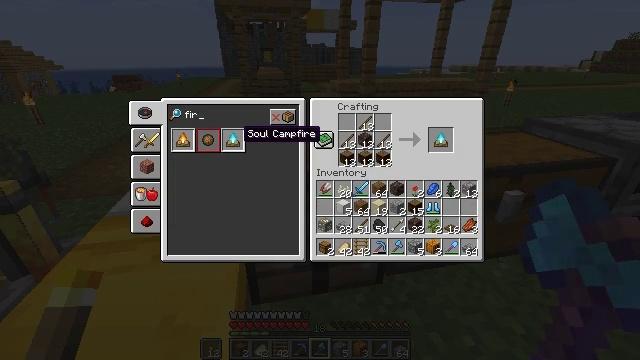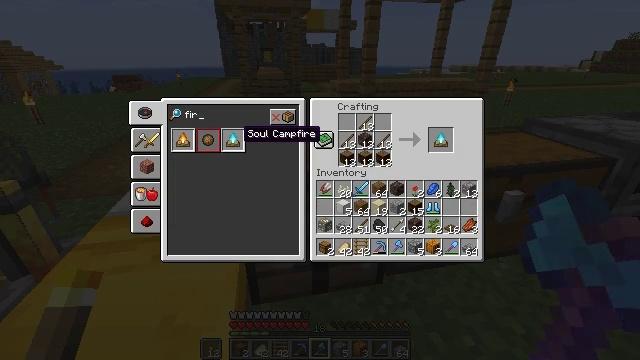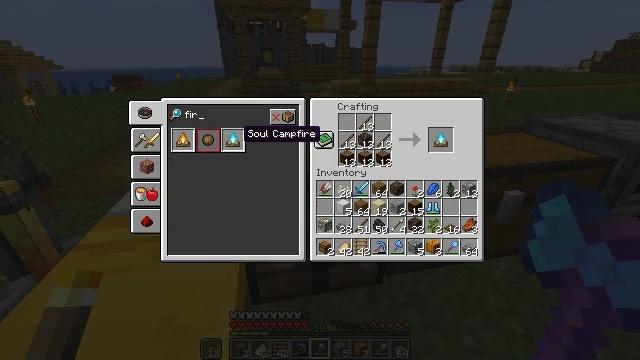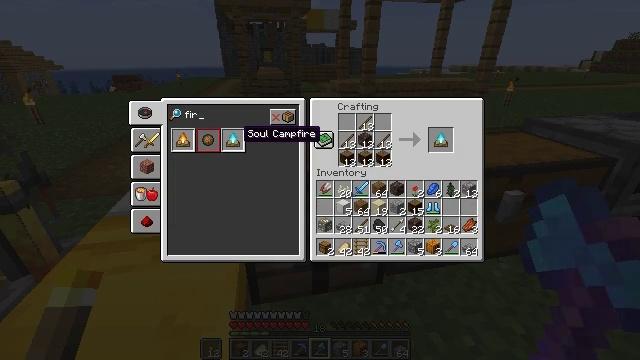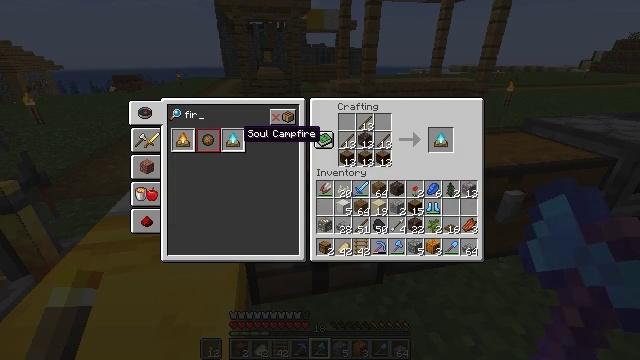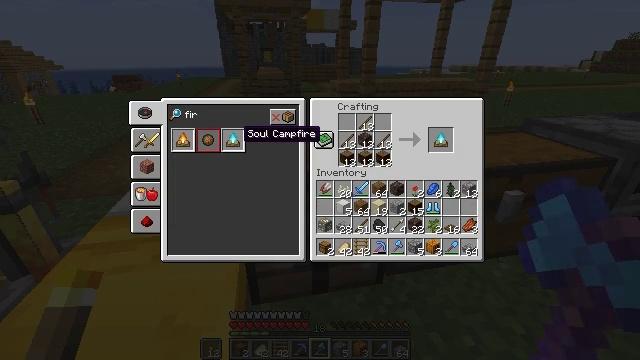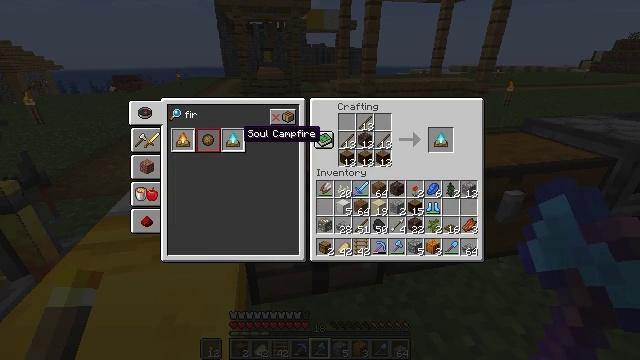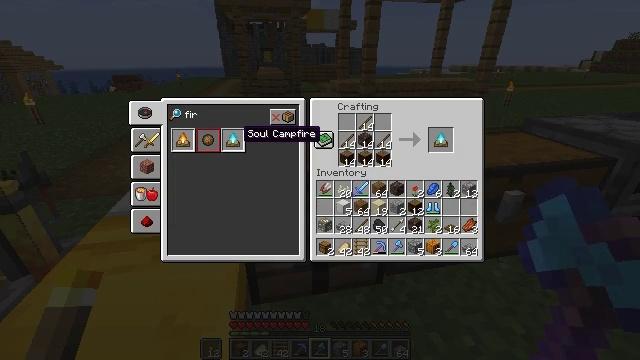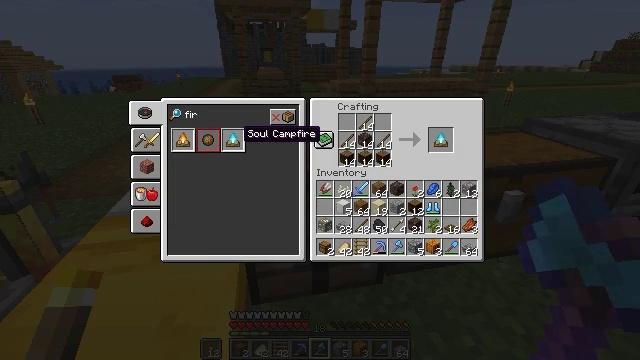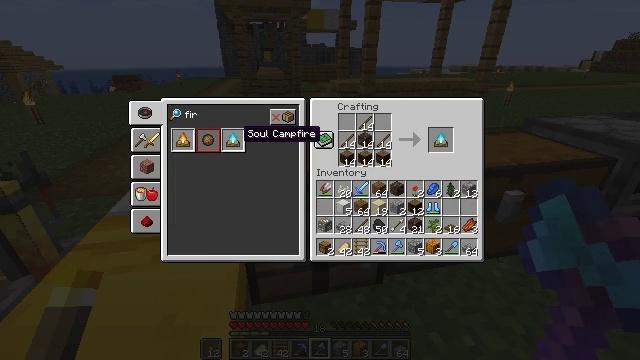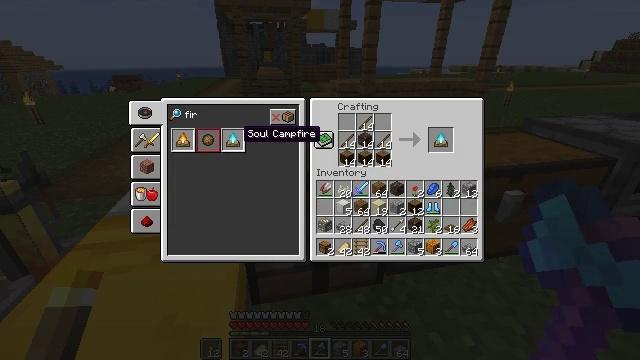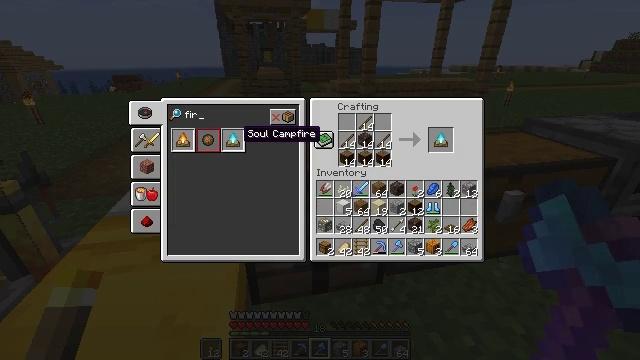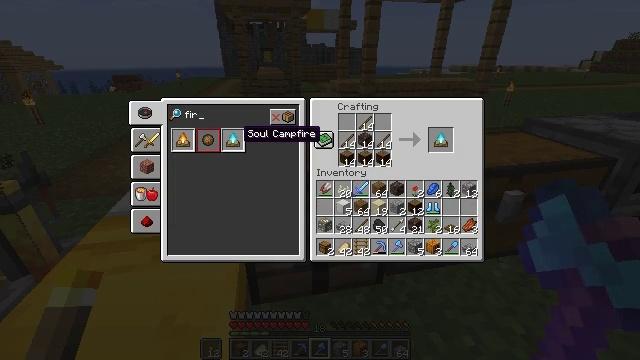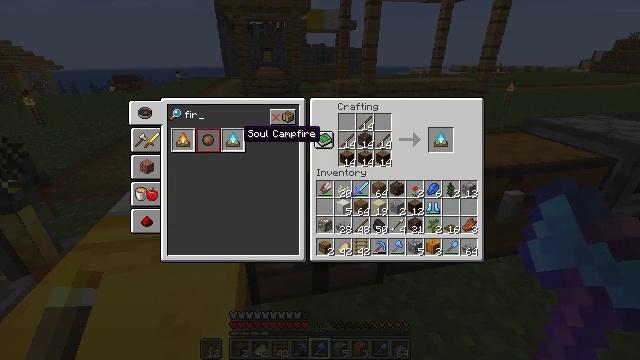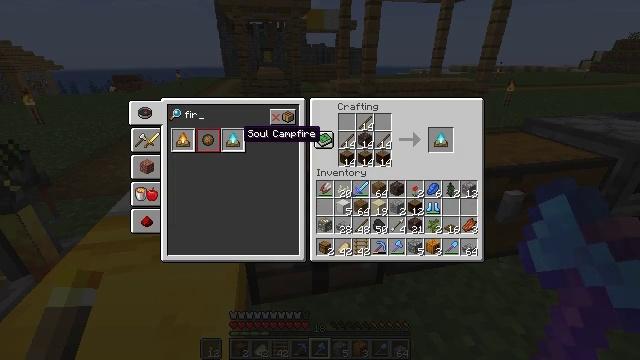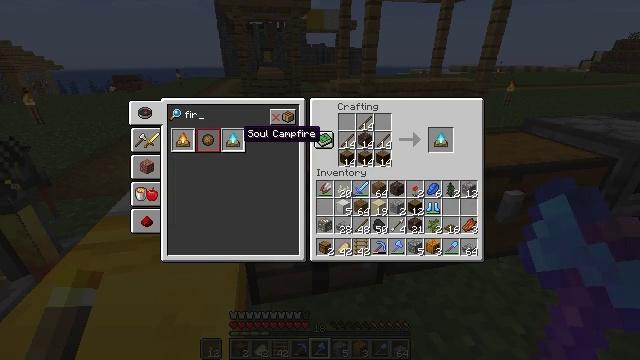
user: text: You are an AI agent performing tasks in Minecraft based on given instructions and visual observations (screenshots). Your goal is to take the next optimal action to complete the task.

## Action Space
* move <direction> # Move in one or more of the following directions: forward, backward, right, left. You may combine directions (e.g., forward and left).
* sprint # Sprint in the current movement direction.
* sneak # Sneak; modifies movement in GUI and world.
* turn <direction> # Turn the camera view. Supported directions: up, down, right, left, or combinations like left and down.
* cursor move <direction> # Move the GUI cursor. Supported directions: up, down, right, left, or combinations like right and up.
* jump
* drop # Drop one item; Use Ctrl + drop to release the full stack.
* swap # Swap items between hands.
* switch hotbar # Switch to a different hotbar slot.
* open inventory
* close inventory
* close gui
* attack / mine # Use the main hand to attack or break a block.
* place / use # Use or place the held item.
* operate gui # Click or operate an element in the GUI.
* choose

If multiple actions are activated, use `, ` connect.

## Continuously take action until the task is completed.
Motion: motion action
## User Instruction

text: Interacting with a crafting table, create a soul campfire.
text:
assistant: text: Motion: operate gui
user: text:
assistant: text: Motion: operate gui
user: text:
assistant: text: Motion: operate gui
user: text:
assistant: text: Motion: no_op
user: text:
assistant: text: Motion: no_op
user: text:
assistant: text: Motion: no_op
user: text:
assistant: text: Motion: no_op
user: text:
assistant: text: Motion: no_op
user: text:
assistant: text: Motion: no_op
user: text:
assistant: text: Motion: no_op
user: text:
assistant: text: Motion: no_op
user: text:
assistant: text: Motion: operate gui
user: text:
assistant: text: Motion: operate gui
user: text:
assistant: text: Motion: operate gui
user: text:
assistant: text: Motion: no_op
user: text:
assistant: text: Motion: no_op
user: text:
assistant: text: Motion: no_op
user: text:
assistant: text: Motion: no_op
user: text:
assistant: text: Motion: no_op
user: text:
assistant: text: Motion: no_op
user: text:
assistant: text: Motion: no_op
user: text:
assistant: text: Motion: no_op
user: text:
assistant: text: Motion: no_op
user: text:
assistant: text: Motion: no_op
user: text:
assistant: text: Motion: operate gui
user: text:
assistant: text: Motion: operate gui
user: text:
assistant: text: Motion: operate gui
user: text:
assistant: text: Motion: no_op
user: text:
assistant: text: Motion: no_op
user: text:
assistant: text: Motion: no_op